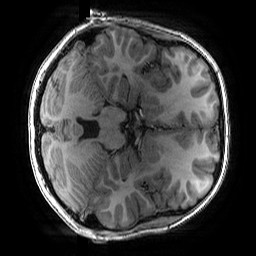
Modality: T1w
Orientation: axial
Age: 12
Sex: male
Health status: ill
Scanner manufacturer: ge
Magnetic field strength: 3 T
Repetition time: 0.007664 s
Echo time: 0.00342 s